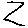
Label: zigzag